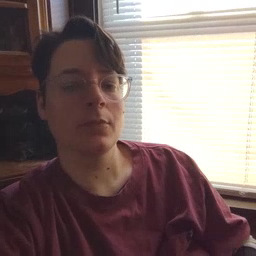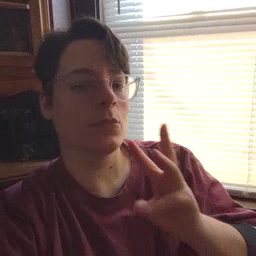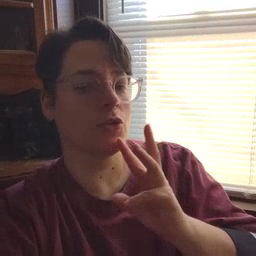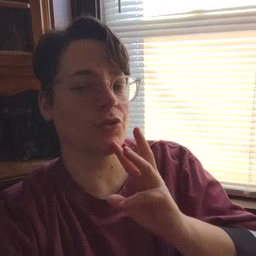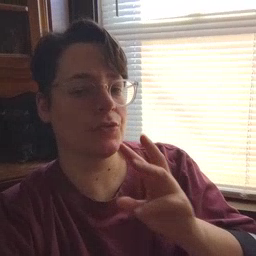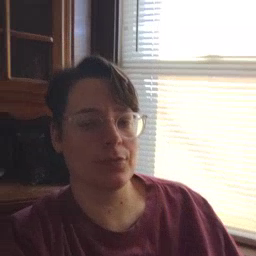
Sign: water